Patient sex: F
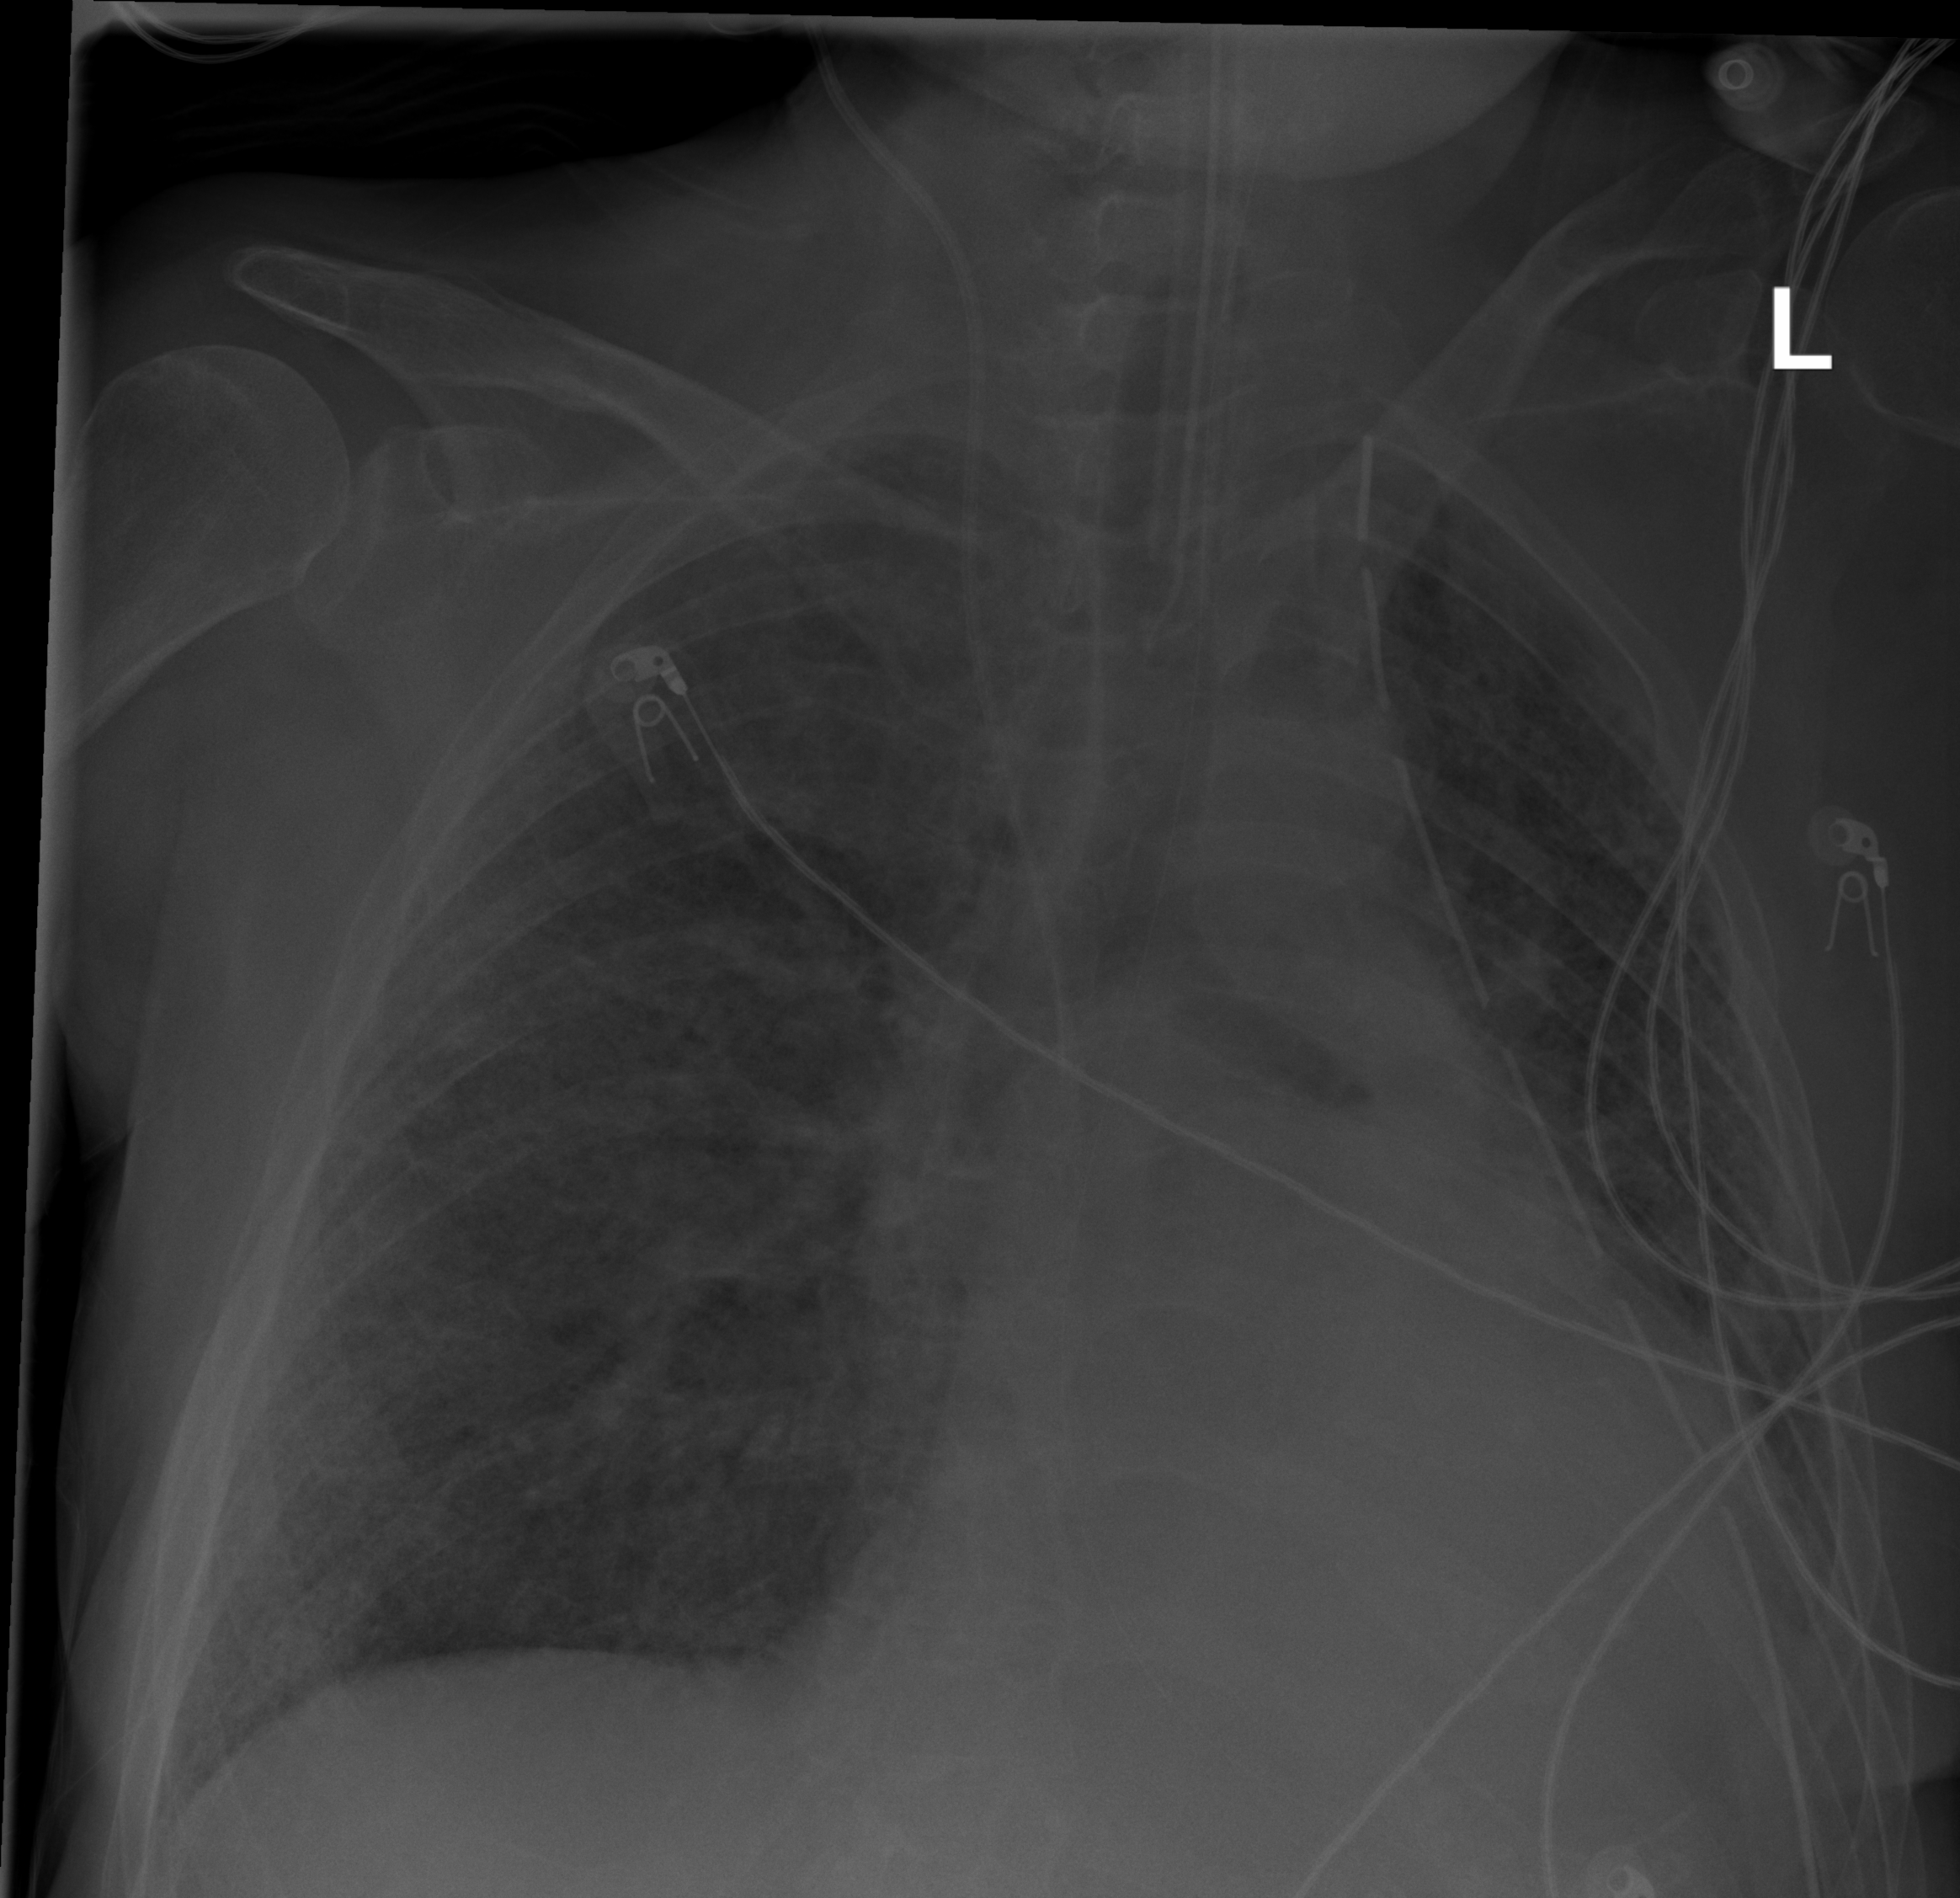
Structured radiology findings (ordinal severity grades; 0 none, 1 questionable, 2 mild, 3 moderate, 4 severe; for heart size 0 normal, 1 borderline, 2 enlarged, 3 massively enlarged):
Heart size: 0
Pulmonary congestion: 1
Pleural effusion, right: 0
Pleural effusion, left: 1
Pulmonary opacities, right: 2
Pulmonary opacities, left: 2
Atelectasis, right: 0
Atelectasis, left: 2